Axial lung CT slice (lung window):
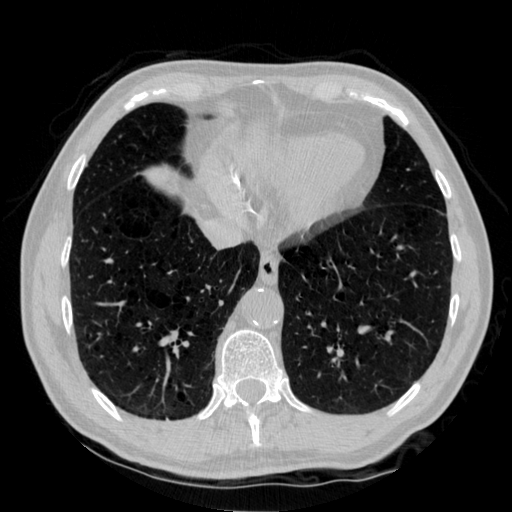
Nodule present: no